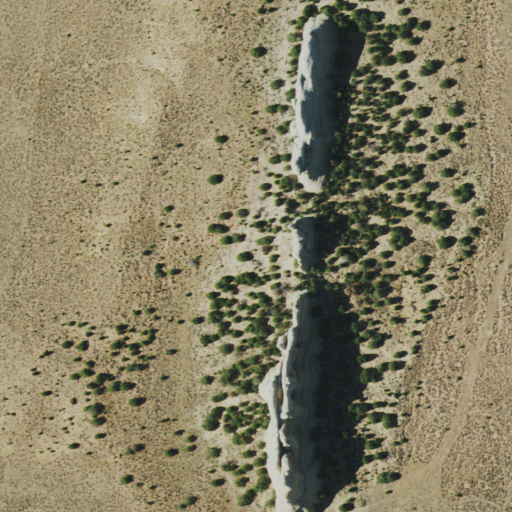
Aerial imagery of mountain in Colorado named Battleship Rock containing shrub and evergreen forest